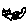
Label: cat